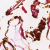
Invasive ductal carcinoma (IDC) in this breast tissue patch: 0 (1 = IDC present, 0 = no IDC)